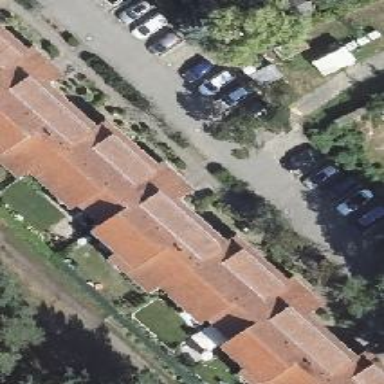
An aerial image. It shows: Terrace building with gabled roof.